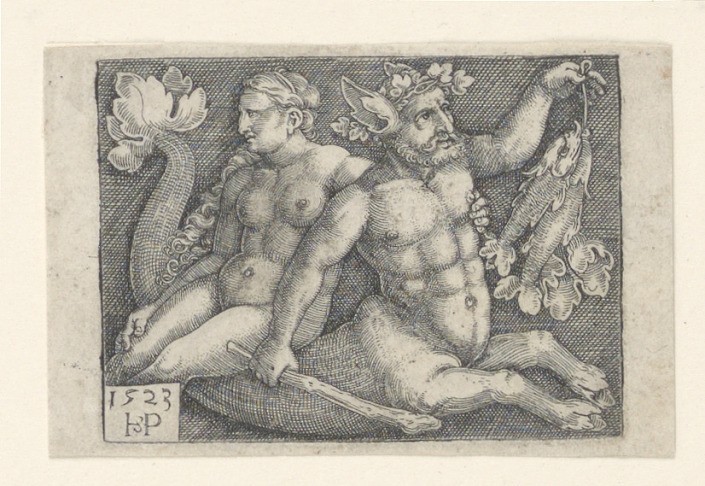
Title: A Triton and a Nymph
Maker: Hans Sebald Beham, German, 1500–1550
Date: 1523
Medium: Engraving on laid paper
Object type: Print
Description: A figure of a Triton bearing a nymph on his back. He faces right and holds two fish in his left hand; a club in his right hand. The nymph is seen in profile, facing left. At lower left, in a tablet, the artist's monogram and the date 1523.